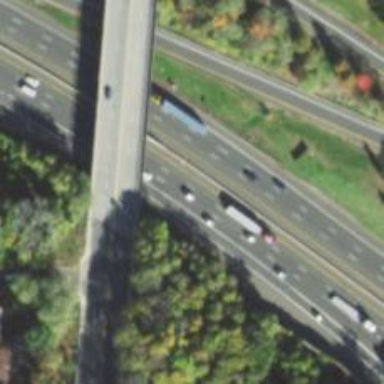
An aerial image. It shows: Motorway junction.